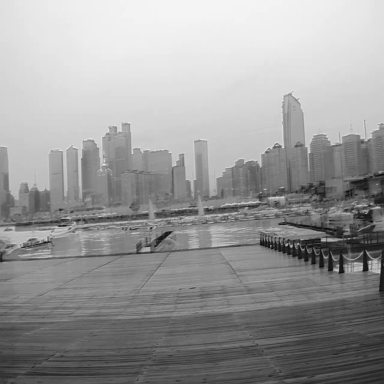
There are four objects shown in the infrared image, including two sailboats, and two canoes.